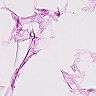
Metastatic tissue present: no